Field crop: maize
Growth stage: 2
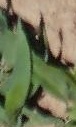
Species: maize